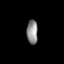
Tissue: prostate
Cell type: T cells
Senescence score: 0.3495
Nuclear area (px): 260
Mean DAPI intensity: 141.392